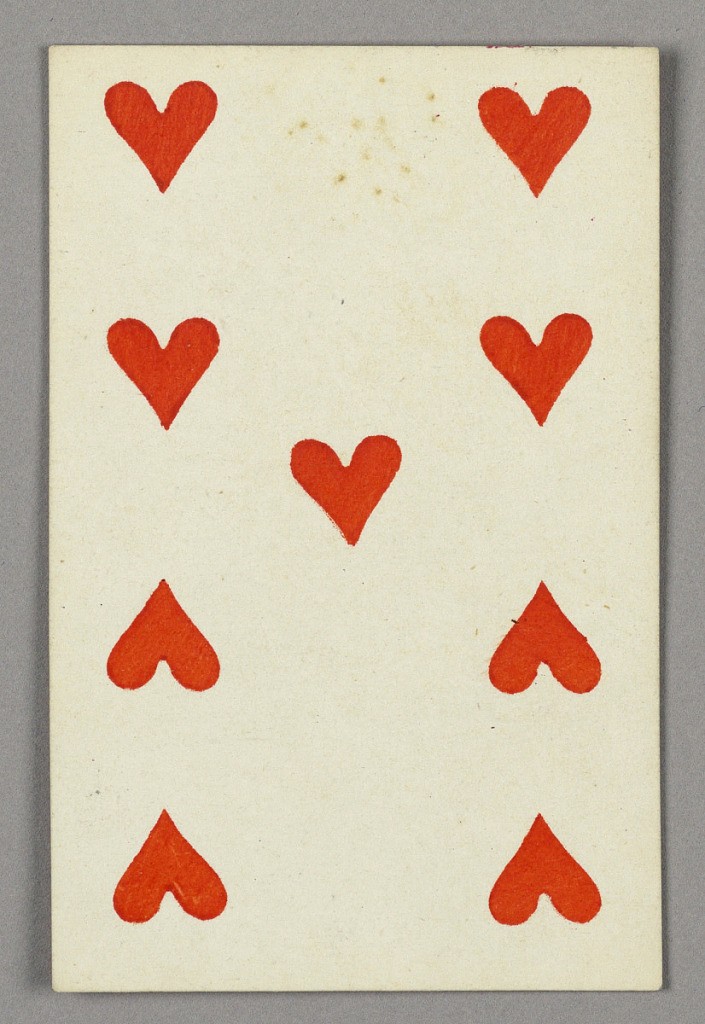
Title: Nine of Hearts from Set of "Jeu Imperial–Second Empire–Napoleon III" Playing Cards
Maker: B.P. Grimaud, Paris, France
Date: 1858
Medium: Lithograph on glazed paper
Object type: Playing Card
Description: Nine of Hearts from Set of "Jeu Imperial-Second Empire-Napoleon III" Playing Cards.